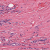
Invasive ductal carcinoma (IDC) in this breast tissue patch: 0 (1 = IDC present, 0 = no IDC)